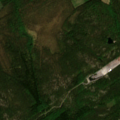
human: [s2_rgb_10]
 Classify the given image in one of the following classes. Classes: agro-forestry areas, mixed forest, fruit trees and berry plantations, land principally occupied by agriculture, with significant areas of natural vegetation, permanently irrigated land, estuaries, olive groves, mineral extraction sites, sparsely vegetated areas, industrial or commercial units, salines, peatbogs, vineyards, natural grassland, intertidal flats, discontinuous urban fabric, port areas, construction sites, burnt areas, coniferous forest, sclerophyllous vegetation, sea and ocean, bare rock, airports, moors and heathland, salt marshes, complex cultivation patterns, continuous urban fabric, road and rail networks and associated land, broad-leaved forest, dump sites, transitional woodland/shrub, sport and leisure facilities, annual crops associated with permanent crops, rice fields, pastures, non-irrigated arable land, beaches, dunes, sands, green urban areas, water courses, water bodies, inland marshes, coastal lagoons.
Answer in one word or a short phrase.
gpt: coniferous forest, mixed forest